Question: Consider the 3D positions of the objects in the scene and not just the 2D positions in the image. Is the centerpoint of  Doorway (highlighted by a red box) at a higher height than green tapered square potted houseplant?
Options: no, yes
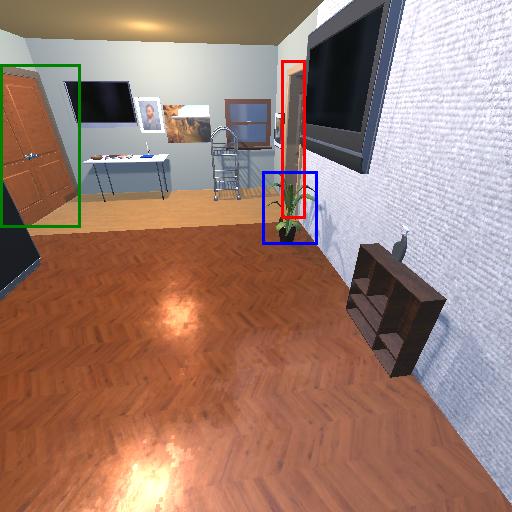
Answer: no